【题型】填空题　【知识点】立体几何　【难度】easy
如图，正方体 $ABCD - A_1B_1C_1D_1$ 的棱长为 $1$，$M, N$ 为 $C_1D_1$ 和 $B_1C_1$ 的中点，过点 $A, M, N$ 的平面去截该正方体，则所得截面图形的周长为\underline{\qquad\qquad}.

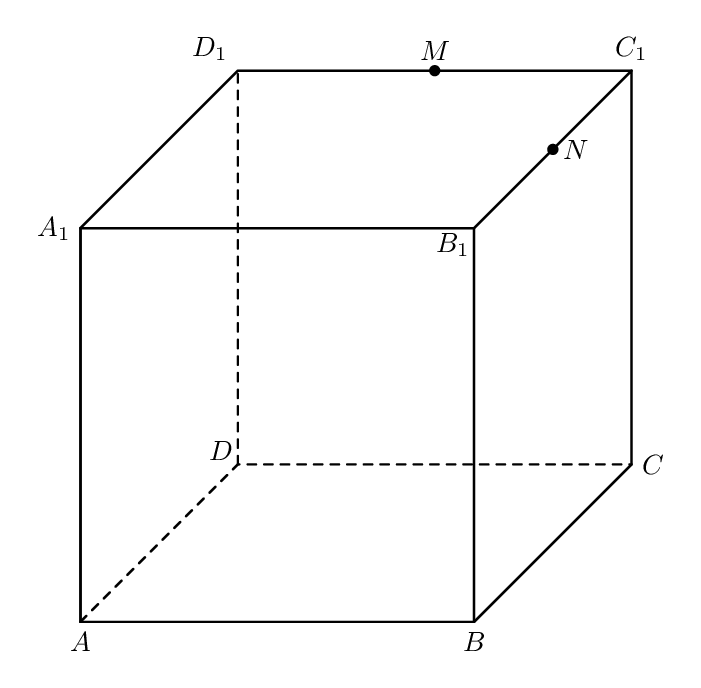
【解答】
【答案】 $\sqrt{13} + \frac{\sqrt{2}}{2}$

【分析】 在正方体中确定五边形 $MNFAE$ 即为所求截面，结合勾股定理计算即可求解.

【详解】 如图，连接 $MN$，并延长 $NM$ 交 $A_1D_1$ 的延长线于 $P$，连接 $AP$，交 $DD_1$ 于 $E$，

延长 $MN$ 交 $A_1B_1$ 的延长线于 $O$，连接 $AO$，交 $BB_1$ 点 $F$，

连接 $EM, NF$，则五边形 $MNFAE$ 即为所求截面.

易知 $E, F$ 分别是 $DD_1, BB_1$ 的三等分点，

则 $ME = NF = \sqrt{\left(\frac{1}{2}\right)^2 + \left(\frac{1}{3}\right)^2} = \frac{\sqrt{13}}{6}$，$AE = AF = \sqrt{1^2 + \left(\frac{2}{3}\right)^2} = \frac{\sqrt{13}}{3}$，$MN = \sqrt{\left(\frac{1}{2}\right)^2 + \left(\frac{1}{2}\right)^2} = \frac{\sqrt{2}}{2}$，

所以该五边形 $MNFAE$ 的周长为 $2 \cdot \frac{\sqrt{13}}{6} + 2 \cdot \frac{\sqrt{13}}{3} + \frac{\sqrt{2}}{2} = \sqrt{13} + \frac{\sqrt{2}}{2}$.

故答案为：$\sqrt{13} + \frac{\sqrt{2}}{2}$.
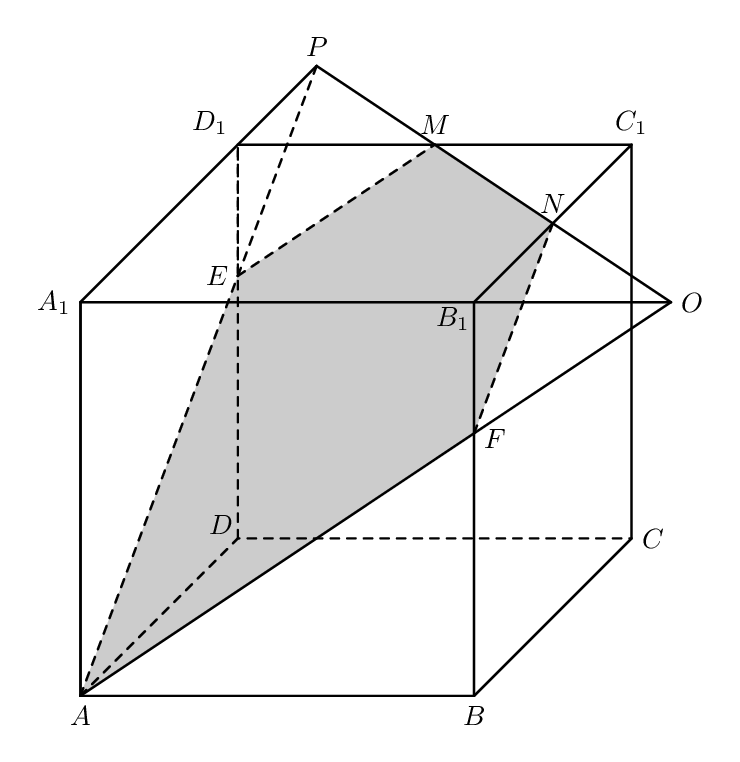